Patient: sex M, age 42
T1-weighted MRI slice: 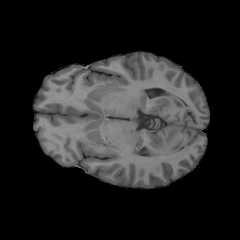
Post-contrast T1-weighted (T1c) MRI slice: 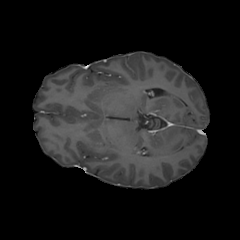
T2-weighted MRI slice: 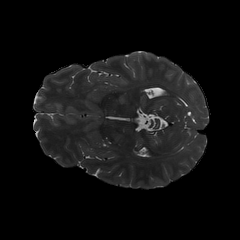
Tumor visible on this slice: no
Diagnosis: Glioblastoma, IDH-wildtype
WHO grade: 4